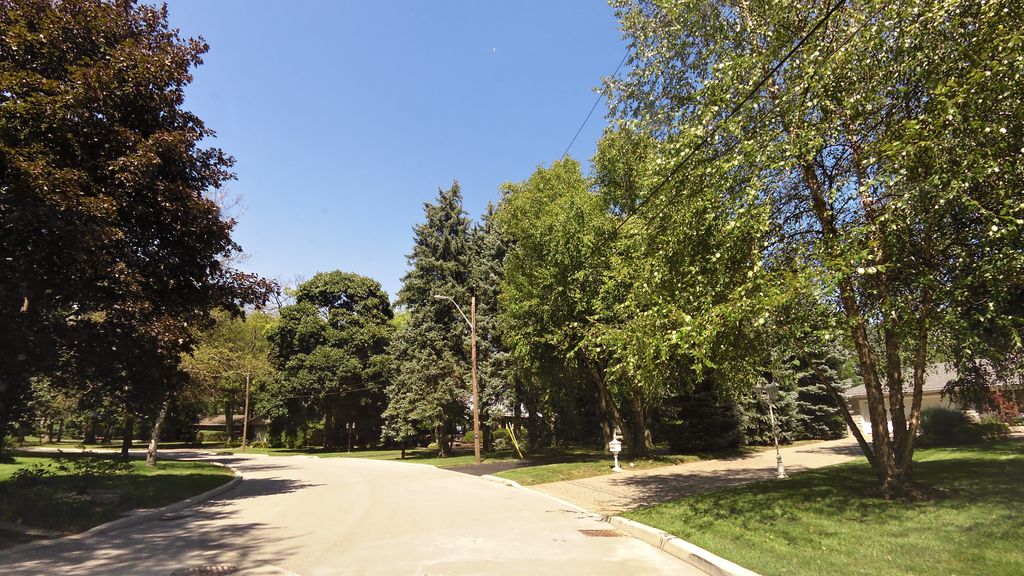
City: hamilton